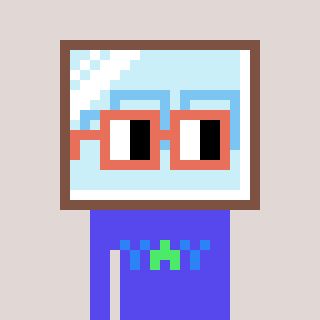
a pixel art character with square orange glasses, a mirror-shaped head and a computerblue-colored body on a warm background